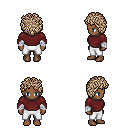
a pixel art fantasy rpg character, female body template, human, dark skin, maroon long-sleeve shirt, white pants, white blonde curly afro hairstyle, white cloth bandages, four views (front, back, left, right), 2x2 character sprite sheet, small pixel art, hard edges, no anti-aliasing